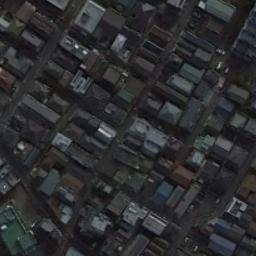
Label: dense_residential